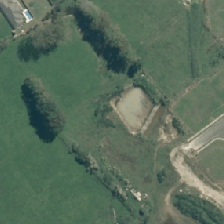
Land cover: urban_build_up